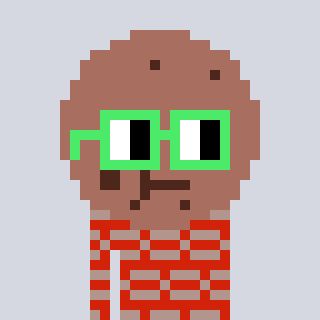
a pixel art character with square light green glasses, a cookie-shaped head and a red-colored body on a cool background